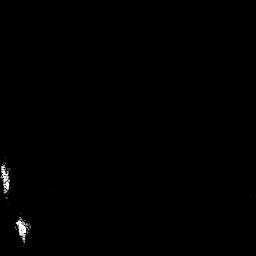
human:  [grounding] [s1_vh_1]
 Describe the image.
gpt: In the satellite image, there is  <ref>1 small ship </ref> <box>[[0, 64, 4, 73, 0]]</box> located at left,  <ref>1 small ship </ref> <box>[[5, 85, 10, 92, 0]]</box> located at bottom left.